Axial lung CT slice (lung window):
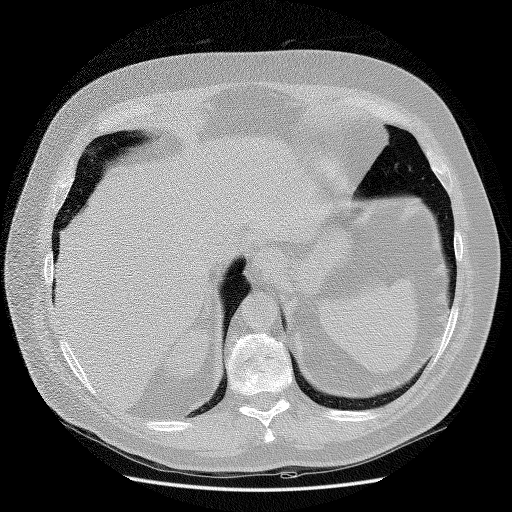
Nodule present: no